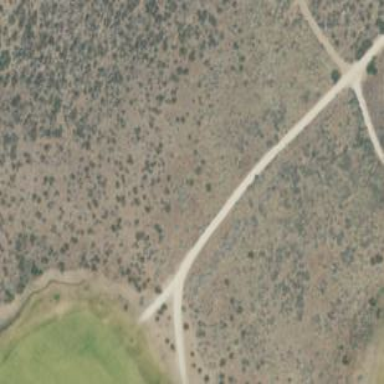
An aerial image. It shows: Service road designated as golf cart path.